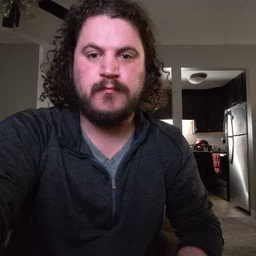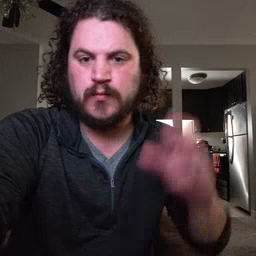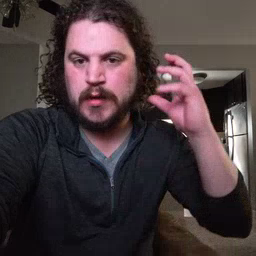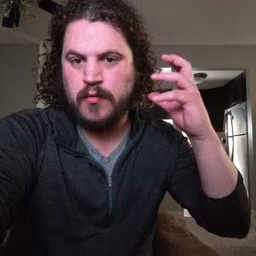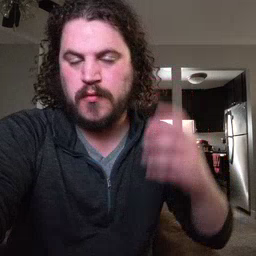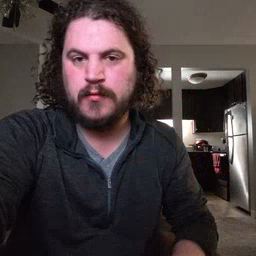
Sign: radio